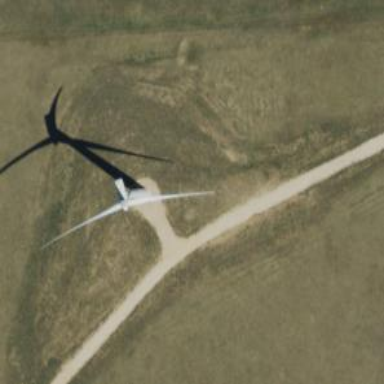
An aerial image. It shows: Wind generator powered by wind. The generator type is horizontal axis and it uses wind turbines.